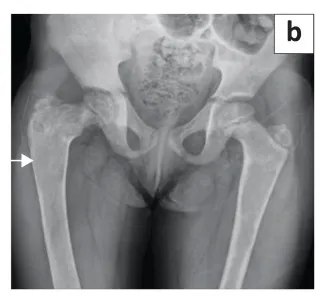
AP radiograph of the pelvis and proximal femora (b) demonstrate an expansile, mixed, lytic-sclerotic lesion of the right proximal femur (white arrow) with endosteal scalloping.
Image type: radiology (x_ray)